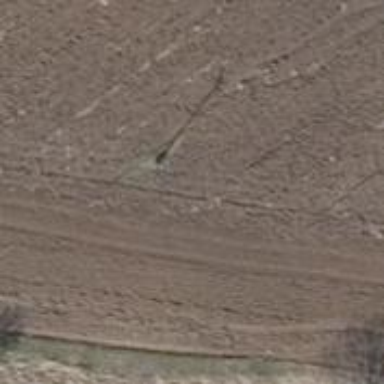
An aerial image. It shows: Power pole.